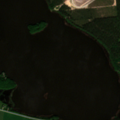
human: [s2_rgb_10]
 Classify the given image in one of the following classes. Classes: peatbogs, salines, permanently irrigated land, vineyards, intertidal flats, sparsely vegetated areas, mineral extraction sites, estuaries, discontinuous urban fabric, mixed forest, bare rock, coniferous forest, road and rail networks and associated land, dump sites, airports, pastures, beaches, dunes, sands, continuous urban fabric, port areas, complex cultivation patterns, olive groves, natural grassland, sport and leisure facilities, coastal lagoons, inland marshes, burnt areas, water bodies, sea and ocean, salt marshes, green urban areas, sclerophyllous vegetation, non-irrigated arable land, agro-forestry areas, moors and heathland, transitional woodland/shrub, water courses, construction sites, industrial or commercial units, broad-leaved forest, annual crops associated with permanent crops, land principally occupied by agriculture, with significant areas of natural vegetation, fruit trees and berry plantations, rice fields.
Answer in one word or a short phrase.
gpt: land principally occupied by agriculture, with significant areas of natural vegetation, coniferous forest, water bodies